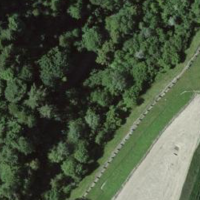
EUNIS habitat code: 55
Species observed at this site:
Lamium galeobdolon